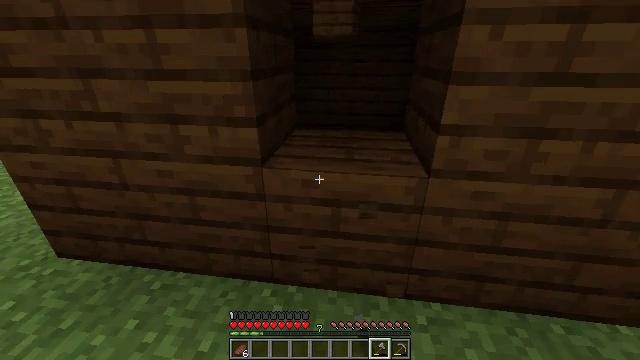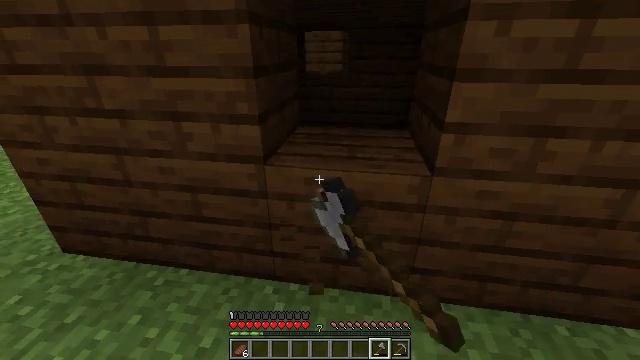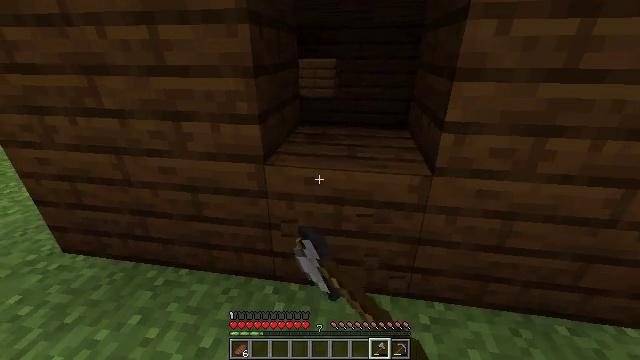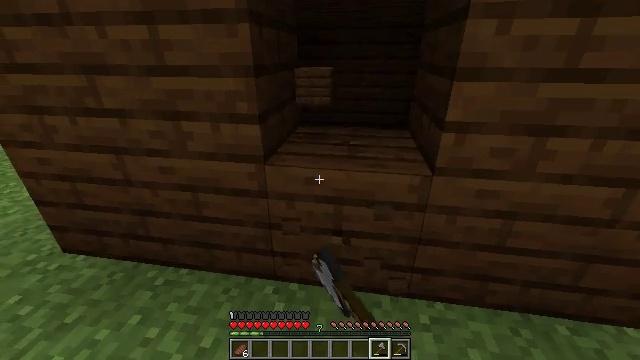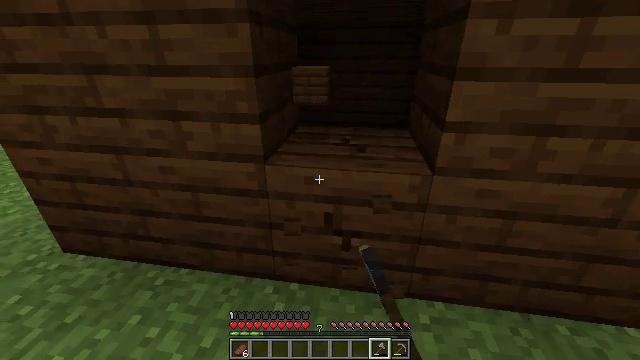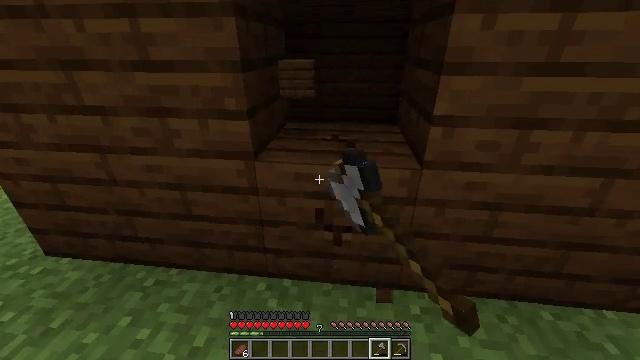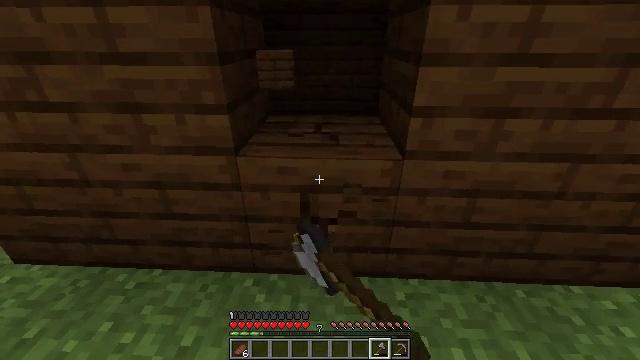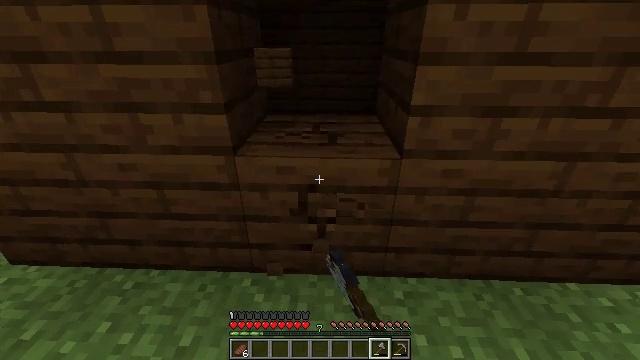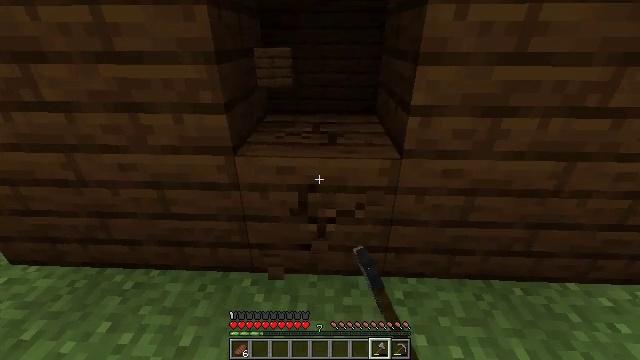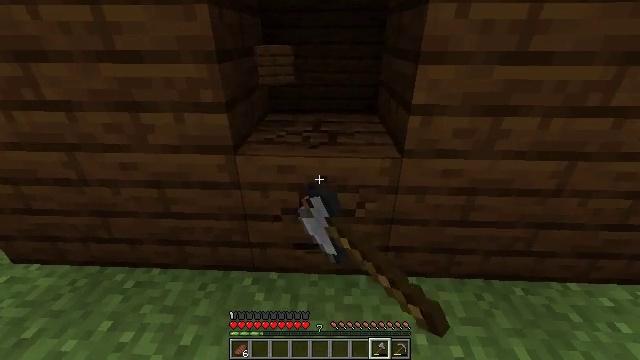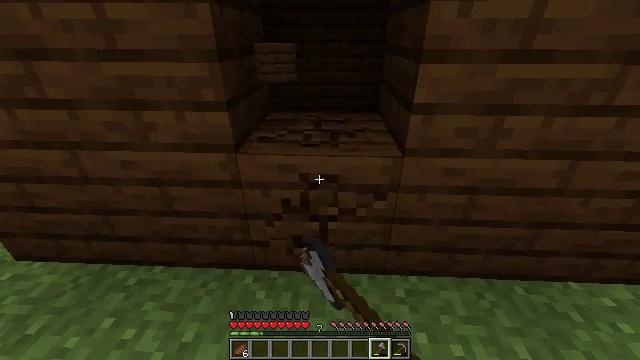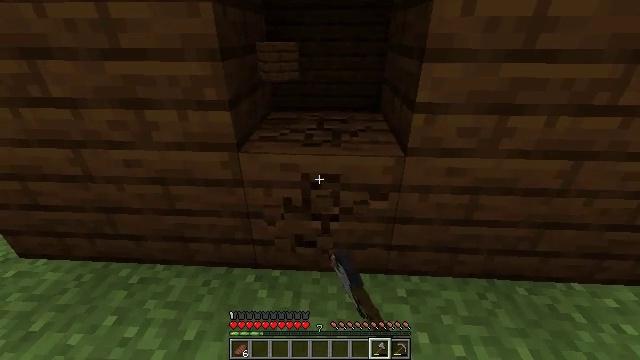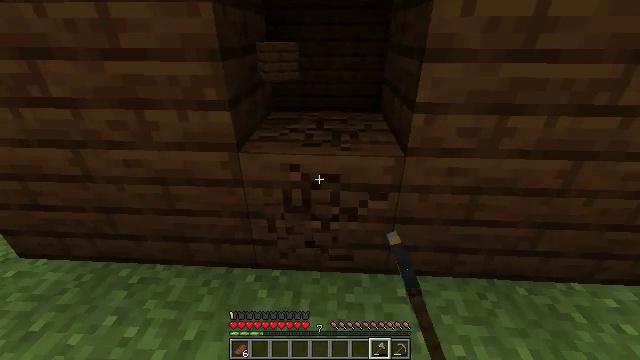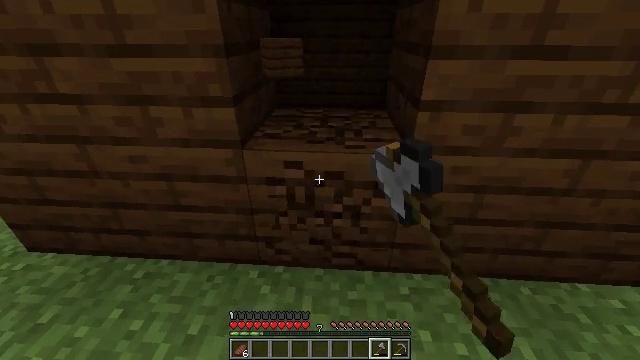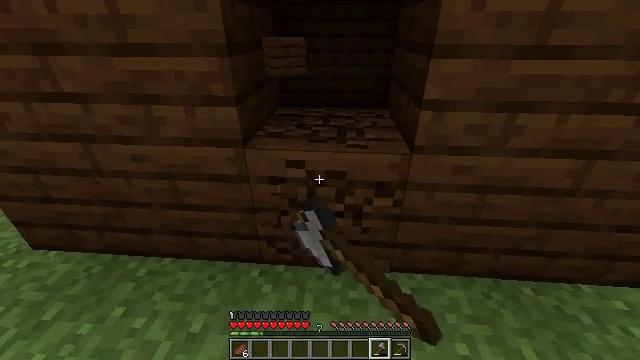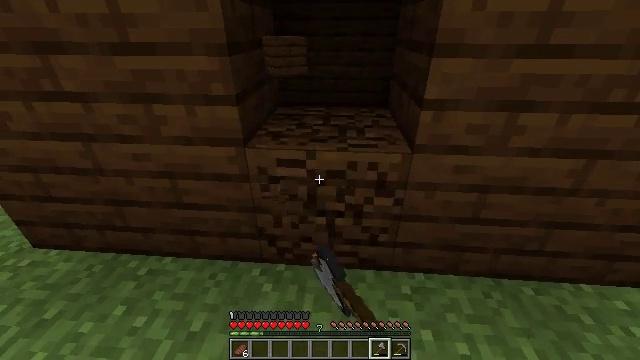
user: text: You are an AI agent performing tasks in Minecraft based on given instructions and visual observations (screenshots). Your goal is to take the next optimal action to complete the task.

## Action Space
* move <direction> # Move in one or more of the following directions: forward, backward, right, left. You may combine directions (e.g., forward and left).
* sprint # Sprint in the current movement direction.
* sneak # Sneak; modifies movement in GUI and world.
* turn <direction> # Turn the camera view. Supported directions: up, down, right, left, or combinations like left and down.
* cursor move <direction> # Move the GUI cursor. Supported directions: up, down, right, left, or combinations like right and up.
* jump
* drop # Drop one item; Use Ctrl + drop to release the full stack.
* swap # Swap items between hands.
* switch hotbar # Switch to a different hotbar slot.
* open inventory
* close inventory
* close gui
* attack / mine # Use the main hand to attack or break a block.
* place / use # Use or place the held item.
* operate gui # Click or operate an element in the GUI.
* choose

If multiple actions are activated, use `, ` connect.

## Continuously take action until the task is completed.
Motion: motion action
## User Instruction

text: Collect dark oak planks from a structure.
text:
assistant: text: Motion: attack / mine
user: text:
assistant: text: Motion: attack / mine
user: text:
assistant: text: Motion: attack / mine
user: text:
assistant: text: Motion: attack / mine
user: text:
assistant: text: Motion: turn right, attack / mine
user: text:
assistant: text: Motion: turn right and down, attack / mine
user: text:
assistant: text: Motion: attack / mine
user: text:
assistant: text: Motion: attack / mine
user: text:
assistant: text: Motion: attack / mine
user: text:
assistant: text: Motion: attack / mine
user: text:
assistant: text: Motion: attack / mine
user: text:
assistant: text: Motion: attack / mine
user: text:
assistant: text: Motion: attack / mine
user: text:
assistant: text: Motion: attack / mine
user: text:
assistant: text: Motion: attack / mine
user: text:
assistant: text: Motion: attack / mine
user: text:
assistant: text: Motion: attack / mine
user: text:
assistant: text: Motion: attack / mine
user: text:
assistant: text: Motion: move forward, attack / mine
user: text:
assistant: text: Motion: move forward, attack / mine
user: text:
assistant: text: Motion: attack / mine